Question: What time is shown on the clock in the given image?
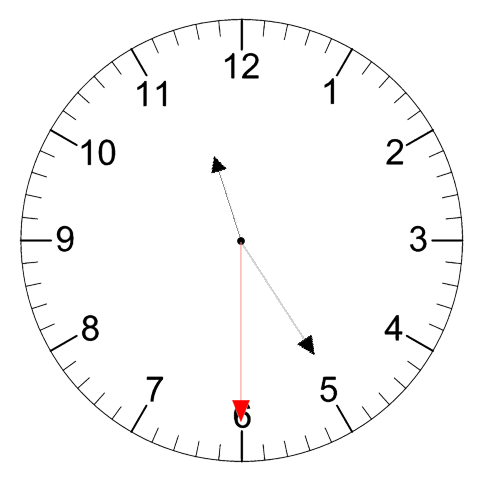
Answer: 11:24:30